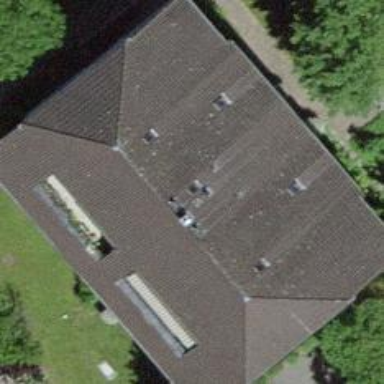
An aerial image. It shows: Building with half-hipped roof.